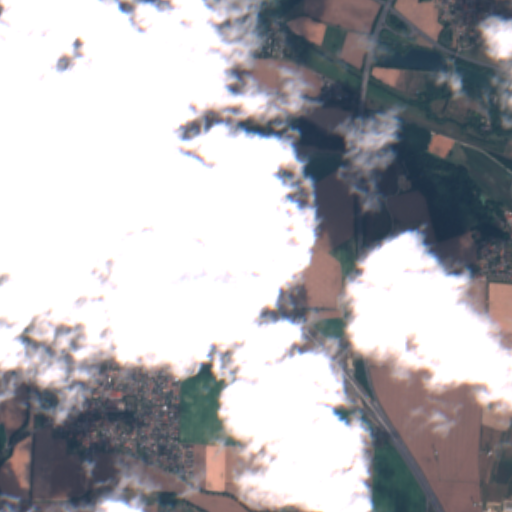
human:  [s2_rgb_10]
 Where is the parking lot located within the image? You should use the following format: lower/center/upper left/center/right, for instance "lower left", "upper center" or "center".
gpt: The parking lot is located in the lower left of the image.
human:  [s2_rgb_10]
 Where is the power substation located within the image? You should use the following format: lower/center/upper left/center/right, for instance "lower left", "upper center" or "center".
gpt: The power substation is located in the lower right of the image.
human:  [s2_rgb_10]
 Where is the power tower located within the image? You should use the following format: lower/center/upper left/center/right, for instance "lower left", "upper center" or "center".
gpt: The power tower is located in the lower right of the image.
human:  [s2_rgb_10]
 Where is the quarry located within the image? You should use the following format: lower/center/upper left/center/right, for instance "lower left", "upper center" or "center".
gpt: The quarry is located in the center right of the image.
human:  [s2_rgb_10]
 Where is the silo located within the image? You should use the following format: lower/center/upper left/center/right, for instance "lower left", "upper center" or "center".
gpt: The silo is located in the lower left of the image.
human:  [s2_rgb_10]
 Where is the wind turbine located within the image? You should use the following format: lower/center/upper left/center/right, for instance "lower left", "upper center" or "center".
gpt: The wind turbine is located in the lower right of the image.
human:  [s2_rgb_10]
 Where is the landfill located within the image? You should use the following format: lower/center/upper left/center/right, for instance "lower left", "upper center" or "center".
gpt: There is no landfill in the image.